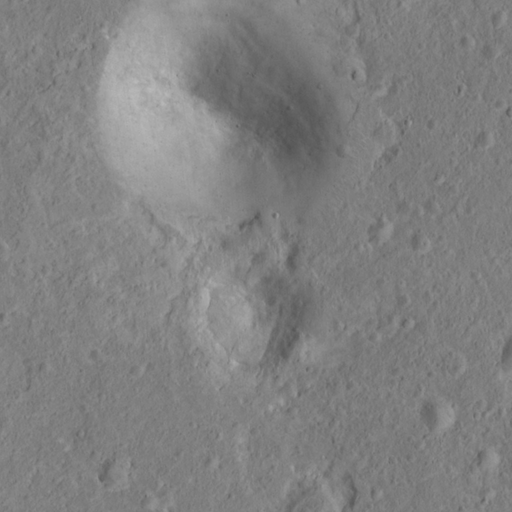
Objects detected: cone, cone